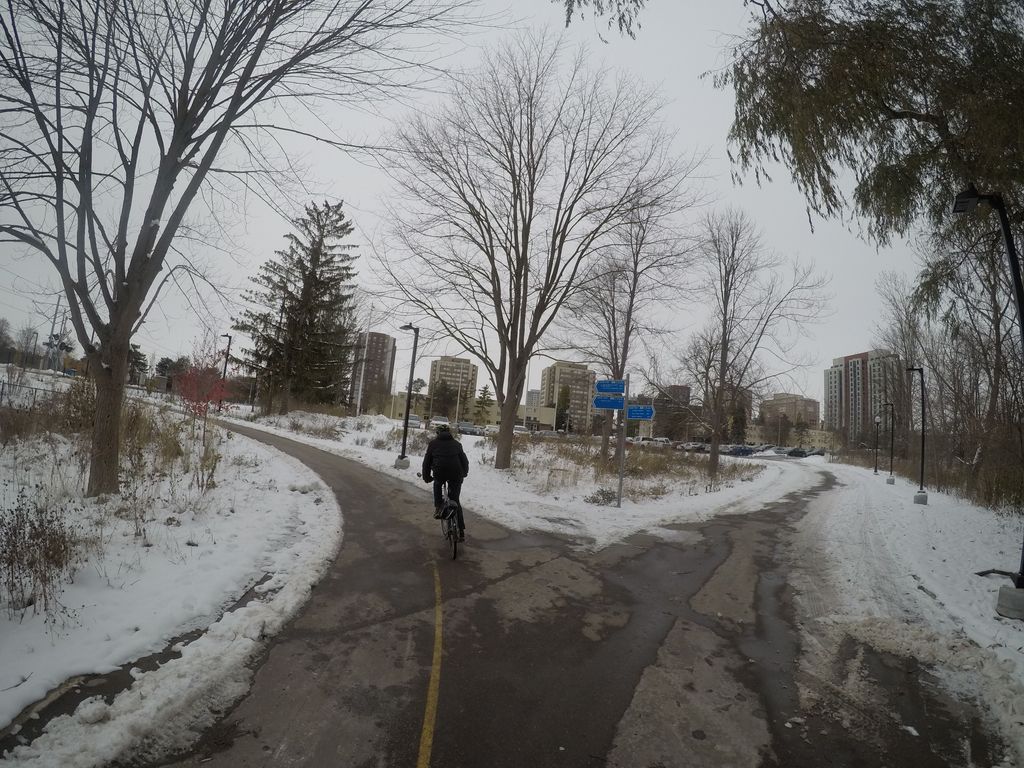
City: kitchener-waterloo